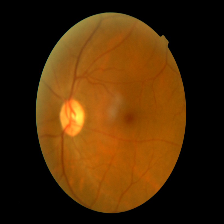
Diabetic retinopathy grade: Mild